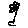
Label: flower